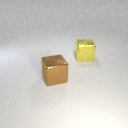
large yellow metal cube behind large brown metal cube